This time-frequency spectrogram was computed from a rotor test-rig vibration snapshot; brighter regions carry more energy. Determine the machine's mechanical condition. Answer with exactly one of: normal, misalignment, unbalance, looseness.
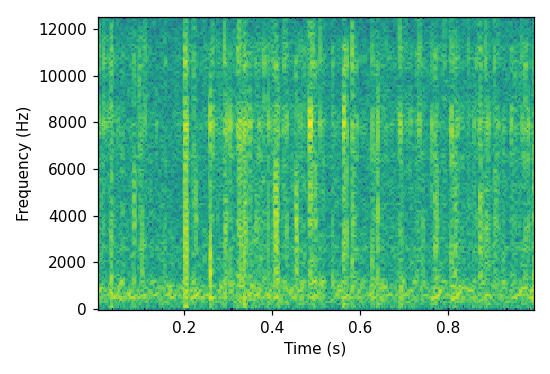
Answer: normal